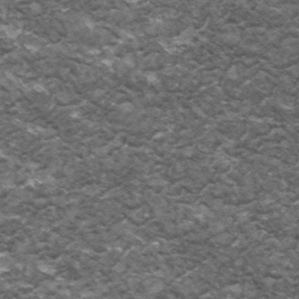
Label: frost